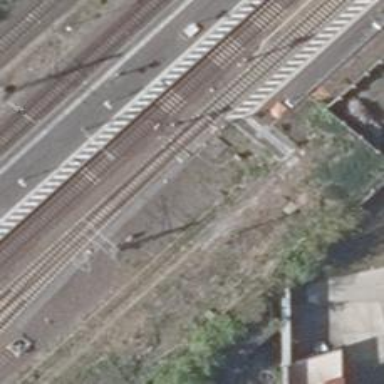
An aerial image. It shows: Railway switch.